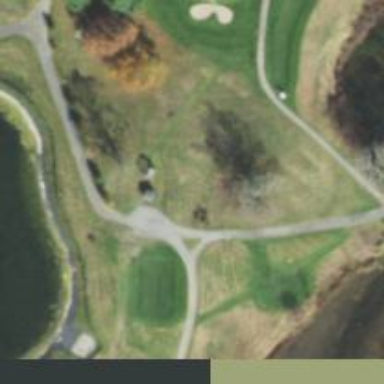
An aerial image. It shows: Pathway for golfing.